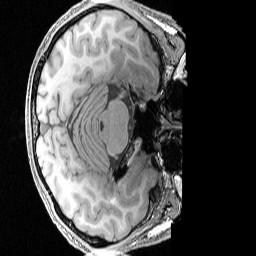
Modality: T1w
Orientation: axial
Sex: male
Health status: ill
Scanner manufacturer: siemens
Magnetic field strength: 3 T
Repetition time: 1.57 s
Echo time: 0.00342 s